Question: There are several locations and people can write posts about those locations. So what I did until now is that I created a table locations '(rails generate scaffold locations name:string)' and a table posts '(rails generate scaffold posts title:string text:string author:string image:string location_id:integer)'. So the Table 'posts' has a foreign key to the table 'locations'. So it's possible to view the posts in the show action of the table.
View for /locations/1 (show action of the location model) and View for /posts/new:

What i want is that someone visiting one specific location can create a post without the need to fill the id-box as you can see below. It should automatically know that this post belongs to location with the current id. What do I have to change in the controller and what do I have to do in the html.erb-files so it works? I already tried this... but it retrieves a noMethod Error.
'''
def newpost
@post = current_location.posts.build
respond_to do |format|
format.html
format.json { render json: @locations }
end
end
'''
---
So I followed Charles' and Zajn's instructions.
'''
class PostsController < ApplicationController
(...)
def new
#@post = Post.new
@post = @location.posts.build
respond_to do |format|
format.html # new.html.erb
format.json { render json: @post }
end
end
(...)
end
'''
in 'config/routes.rb'
'''
resources :locations do
resources :posts
end
'''
the posts-partial
'''
<%= form_for @post do |f| %>
<%= f.label :title, 'Title' %>
<%= f.text_field :title %>
<%= f.label :title, 'Text' %>
<%= f.text_field :text%>
<%= f.label :title, 'Author' %>
<%= f.text_field :author %>
<%= f.hidden_field :location_id %>
<%= f.submit "Submit" %>
<% end %>
'''
and there still seems to be an error:
'''
NoMethodError in PostsController#new
'''
details:
'''
undefined method 'posts' for nil:NilClass
app/controllers/posts_controller.rb:28:in 'new'
Request
Parameters:
{"location_id"=>"1"}
Response
Headers:
None
'''
---
Now I edited the 'PostsController'
'''
def new
#@post = Post.new
@location = Location.find(params[:location_id]) # You can move this to a before_filter, if you prefer
@post = @location.posts.build
respond_to do |format|
format.html # new.html.erb
format.json { render json: @post }
end
end
'''
and it seems like there's no error in the controller anymore. Now there's some 'NoMethodError'in the 'html.erb'-files:
'undefined method 'posts_path' for #<#<Class:0x2404384>:0x204ed98>'
'''
1: <%= form_for @post do |f| %>
2: <%= f.label :title, 'Title' %>
3: <%= f.text_field :title %>
4:
app/views/posts/_form.html.erb:1:in '_app_views_posts__form_html_erb___1061496502_7409780'
app/views/posts/new.html.erb:3:in '_app_views_posts_new_html_erb__238125222_5750540'
app/controllers/posts_controller.rb:31:in 'new'
'''
my '_form.html.erb':
'''
<%= form_for @post do |f| %>
<%= f.label :title, 'Title' %>
<%= f.text_field :title %>
<%= f.label :title, 'Text' %>
<%= f.text_field :text%>
<%= f.label :title, 'Author' %>
<%= f.text_field :author %>
<%= f.hidden_field :location_id, :value => @location.id %>
<%= f.submit "Submit" %>
<% end %>
'''
my 'new.html.erb'
'''
<h1>New post</h1>
<%= render 'form' %>
<%= link_to 'Back', posts_path %>
'''
I already tried to simply delete the last code '<%= link_to 'Back', posts_path %>'and it still retrieves the error, even I saved everything, shut down the server and reopened it. But I think the problem is not the posts_path. Because if I change the '<%= form_for @post do |f| %>'in the html.erb file into '<%= form_for @location.post do |f| %>', it retrieves a 'NoMethodError for 'post''
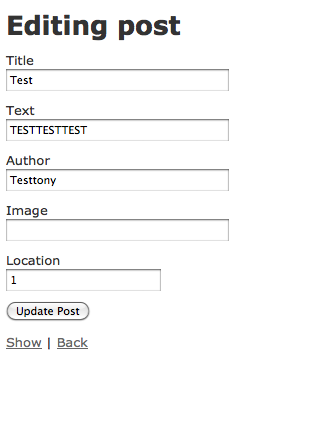
Answer: It sounds like you want posts to be a <URL> under locations.
If that's what you're trying to do, then in 'config/routes.rb', you should have:
'''
resources :locations do
resources :posts
end
'''
The url to create a new post for the location with id = 1 is '/locations/1/posts/new', and your 'new' action in 'PostsController' should look like this:
'''
def new
@location = Location.find(params[:location_id]) # You can move this to a before_filter, if you prefer
@post = @location.posts.build
respond_to do |format|
format.html
format.json { render json: @post }
end
end
'''
Your 'app/views/posts/_form.html.erb' partial should look like this:
'''
<%= form_for [@location, @post] do |f| %>
<%= f.label :title, 'Title' %>
<%= f.text_field :title %>
<%= f.label :title, 'Text' %>
<%= f.text_field :text%>
<%= f.label :title, 'Author' %>
<%= f.text_field :author %>
<%= f.hidden_field :location_id %>
<%= f.submit "Submit" %>
<% end %>
'''
Note that, with nested resources, the route helpers that you use in your views are different. For example, to get the path to the 'index' action for the Posts belonging to a given location, you would use 'location_posts_path(@location)', rather than 'posts_path'.